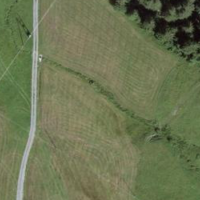
EUNIS habitat code: 26
Species observed at this site:
Aquila chrysaetos